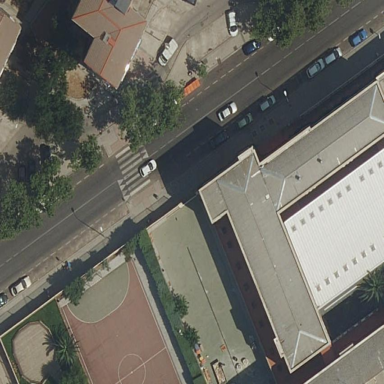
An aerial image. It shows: School building.